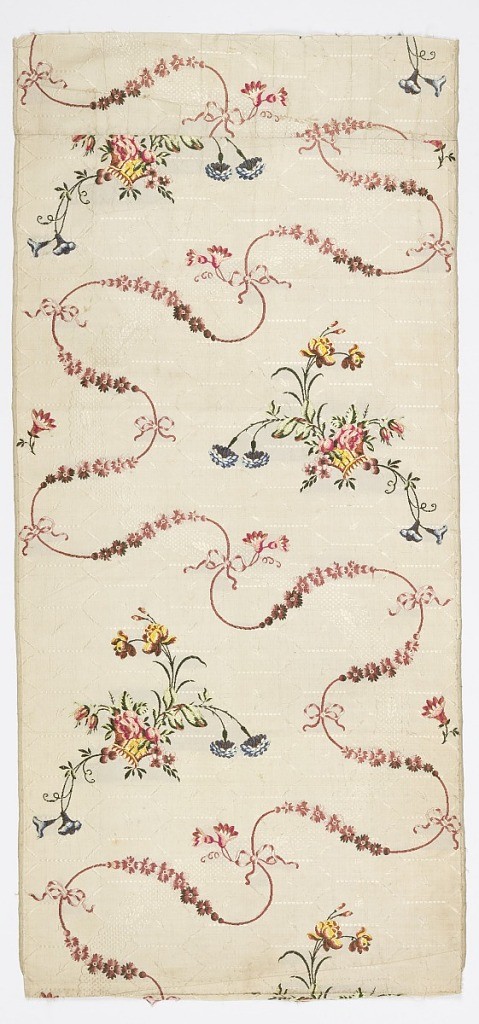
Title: Textile
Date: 1700–1750
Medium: silk, metal-wrapped silk-core threads Technique: plain weave with discontinuous supplementary wefts (brocaded)
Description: Length of woven silk, brocaded with an undulating pink ribbon forming an overall S-curve, interspersed with baskets of flowers, in red, rose, yellow-green, dark green, and blue, on a white ground woven with a monochrome honeycomb pattern.